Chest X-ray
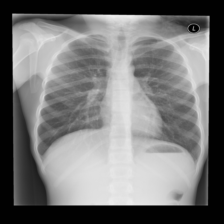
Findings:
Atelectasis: negative
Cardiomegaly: negative
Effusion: negative
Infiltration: negative
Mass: negative
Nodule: negative
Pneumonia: negative
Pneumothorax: negative
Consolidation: negative
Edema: negative
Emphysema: negative
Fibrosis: negative
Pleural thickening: negative
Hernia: negative